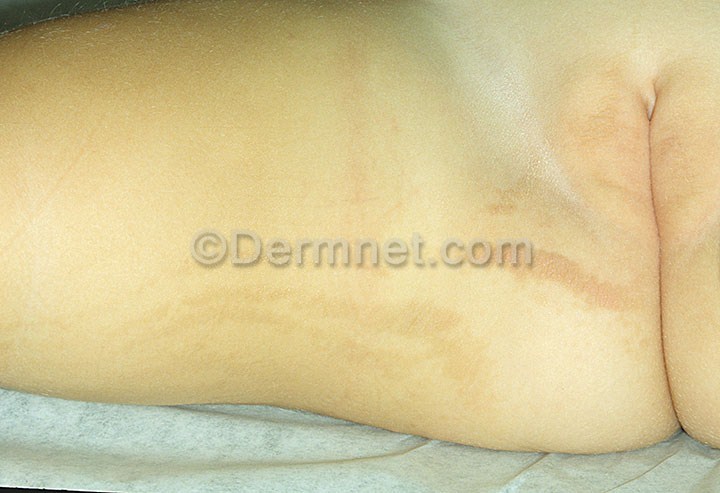
Disease: Seborrheic Keratoses and other Benign Tumors